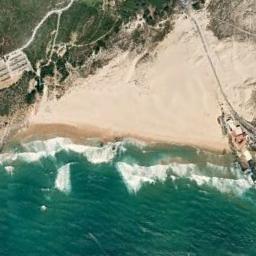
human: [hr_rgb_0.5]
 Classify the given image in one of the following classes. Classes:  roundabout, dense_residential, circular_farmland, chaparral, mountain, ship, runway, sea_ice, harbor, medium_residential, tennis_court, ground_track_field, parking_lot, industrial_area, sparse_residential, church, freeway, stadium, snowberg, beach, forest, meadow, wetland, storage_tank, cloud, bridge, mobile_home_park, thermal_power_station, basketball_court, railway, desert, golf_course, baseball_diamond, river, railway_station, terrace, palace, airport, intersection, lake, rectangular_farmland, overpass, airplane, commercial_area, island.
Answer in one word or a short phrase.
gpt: beach